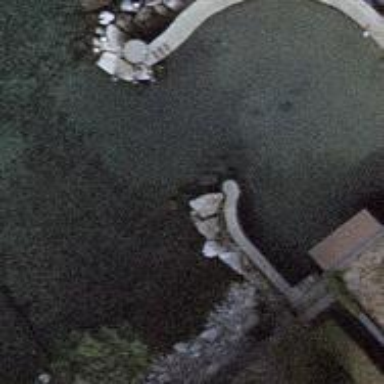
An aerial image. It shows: Breakwater structure.